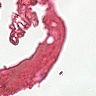
Metastatic tissue present: no